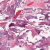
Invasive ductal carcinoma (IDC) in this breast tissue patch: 0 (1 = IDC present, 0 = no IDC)